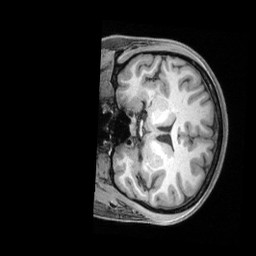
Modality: T1w
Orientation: coronal
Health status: healthy
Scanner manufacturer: siemens
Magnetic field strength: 3 T
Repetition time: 2.4 s
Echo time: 0.00201 s